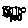
Label: cat